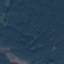
Land use / land cover: Forest